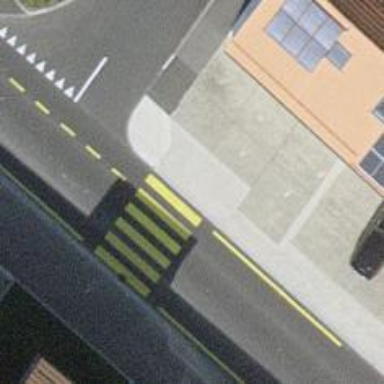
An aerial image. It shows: Marked road crossing.